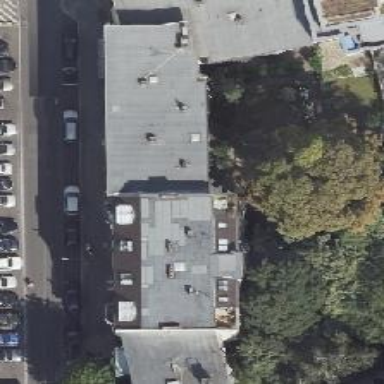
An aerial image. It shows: Building consisting of apartments.